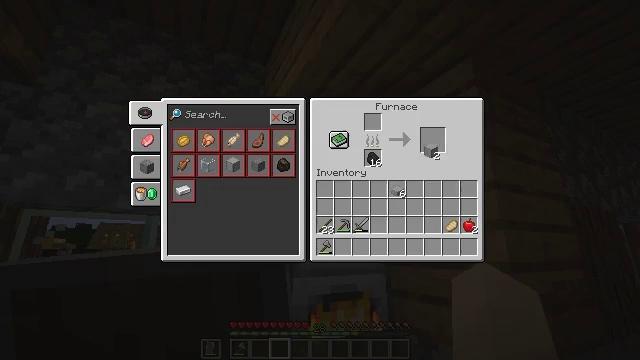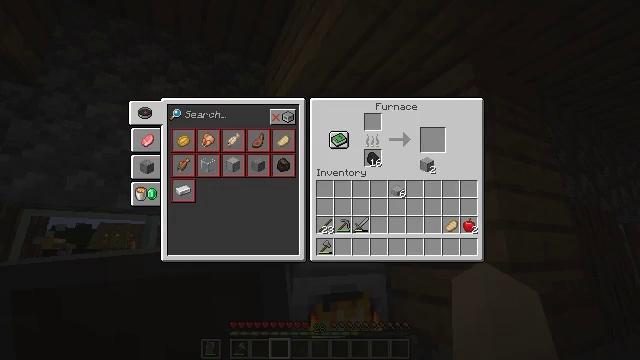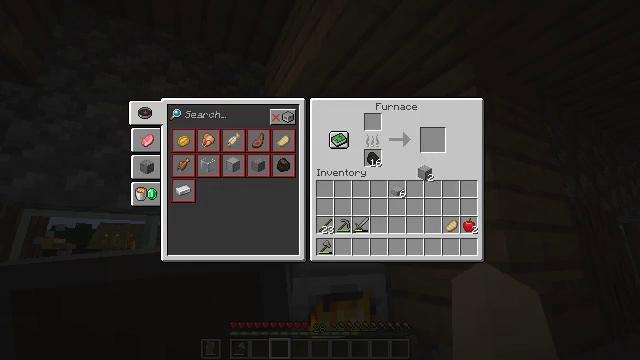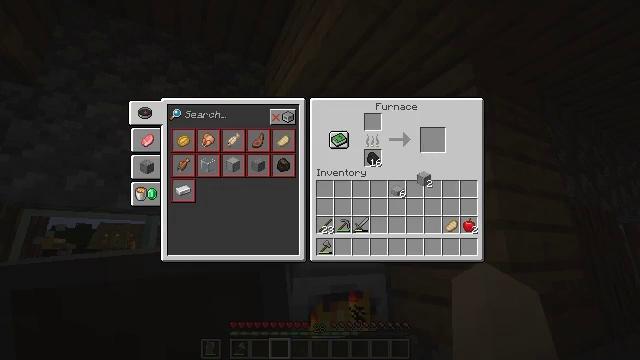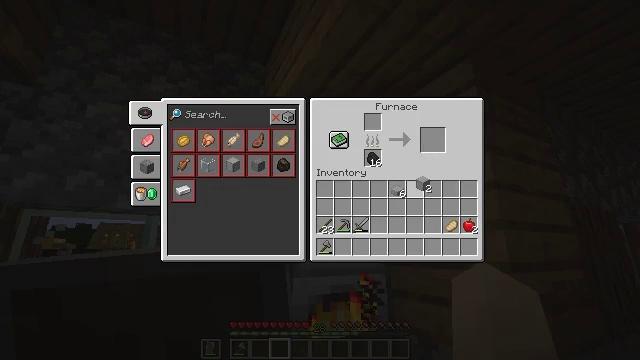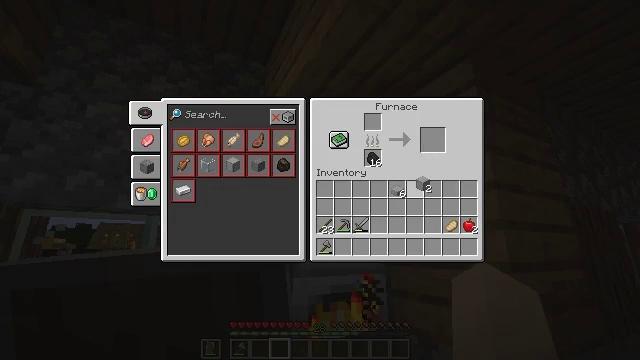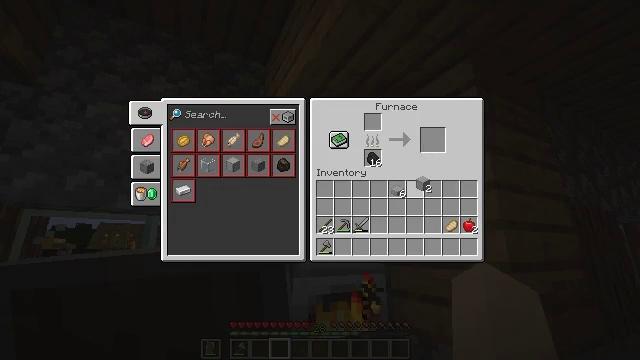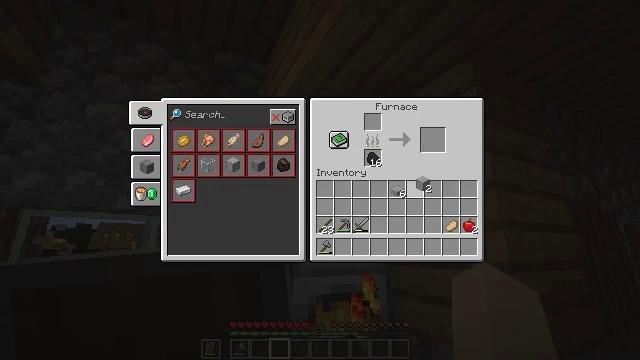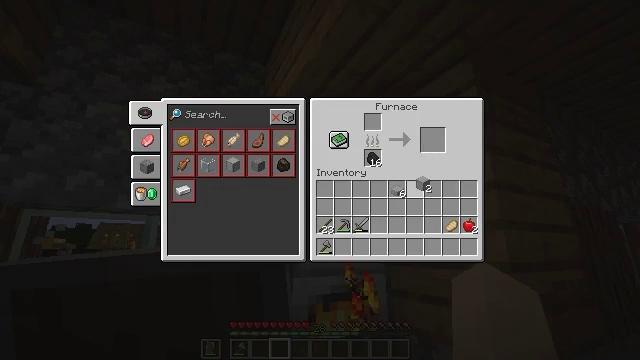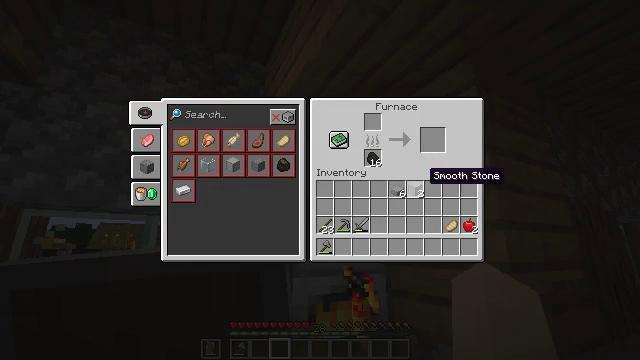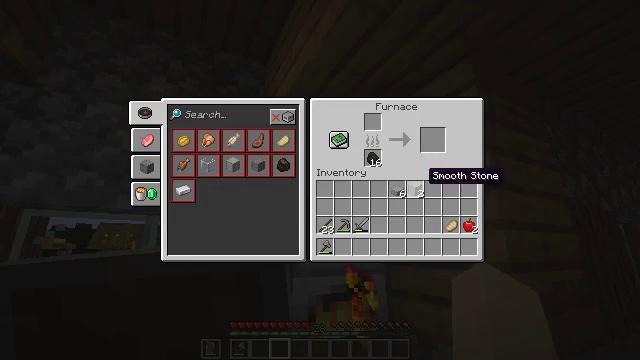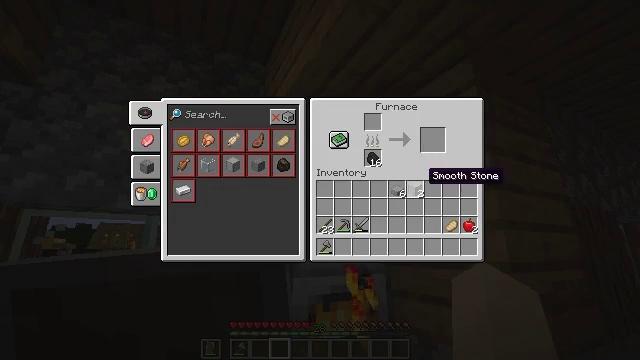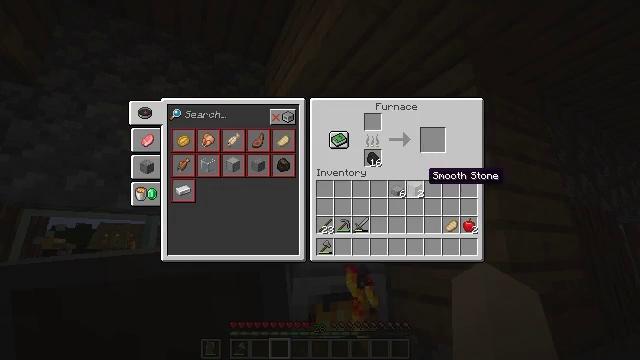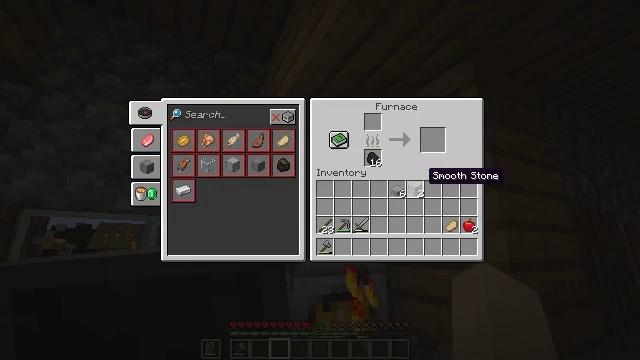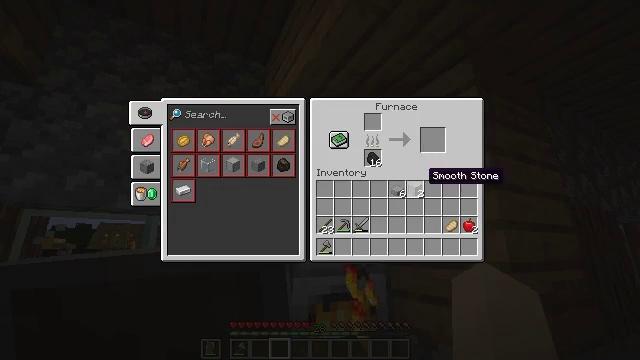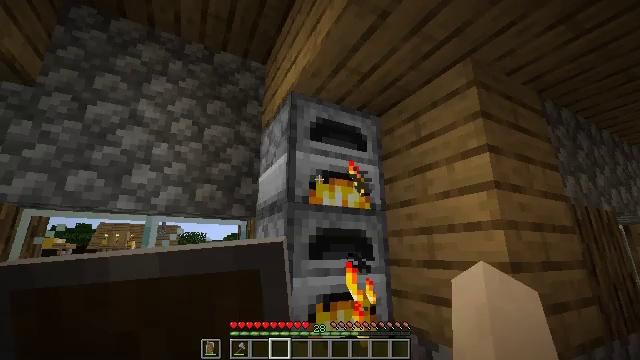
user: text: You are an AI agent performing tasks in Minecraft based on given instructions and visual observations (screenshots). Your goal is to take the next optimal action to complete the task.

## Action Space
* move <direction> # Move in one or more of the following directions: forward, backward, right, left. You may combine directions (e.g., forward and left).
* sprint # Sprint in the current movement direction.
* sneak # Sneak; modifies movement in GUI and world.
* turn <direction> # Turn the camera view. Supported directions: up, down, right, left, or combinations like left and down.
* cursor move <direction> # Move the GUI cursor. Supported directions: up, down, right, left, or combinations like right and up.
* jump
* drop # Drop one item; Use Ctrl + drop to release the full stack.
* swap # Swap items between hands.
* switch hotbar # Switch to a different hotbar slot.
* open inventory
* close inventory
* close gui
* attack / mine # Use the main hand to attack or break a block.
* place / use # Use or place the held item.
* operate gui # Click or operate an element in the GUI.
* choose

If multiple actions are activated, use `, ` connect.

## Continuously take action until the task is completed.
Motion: motion action
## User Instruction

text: Break the smooth stone to collect it.
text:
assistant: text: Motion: cursor move down, open gui
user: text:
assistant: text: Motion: cursor move down
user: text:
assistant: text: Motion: no_op
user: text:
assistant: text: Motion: no_op
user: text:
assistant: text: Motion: operate gui
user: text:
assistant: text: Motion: operate gui
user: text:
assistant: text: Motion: operate gui
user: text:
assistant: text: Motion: operate gui
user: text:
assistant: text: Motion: no_op
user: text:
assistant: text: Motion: no_op
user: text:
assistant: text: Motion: no_op
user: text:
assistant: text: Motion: no_op
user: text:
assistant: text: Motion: no_op
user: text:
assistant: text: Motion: no_op
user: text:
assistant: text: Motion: no_op
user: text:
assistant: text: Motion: turn left, close gui
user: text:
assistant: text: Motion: turn left and down, open inventory
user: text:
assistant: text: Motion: turn left and down
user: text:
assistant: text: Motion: turn left and down
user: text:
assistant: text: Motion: turn left and down
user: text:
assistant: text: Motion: turn down
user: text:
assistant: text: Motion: turn left and down
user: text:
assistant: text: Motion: turn left and down, use / place
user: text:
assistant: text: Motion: turn down, use / place
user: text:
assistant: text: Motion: use / place
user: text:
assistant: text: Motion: use / place
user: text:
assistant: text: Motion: no_op
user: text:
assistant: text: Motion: no_op
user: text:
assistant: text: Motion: no_op
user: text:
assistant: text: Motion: no_op